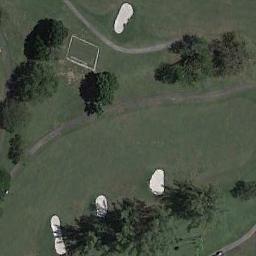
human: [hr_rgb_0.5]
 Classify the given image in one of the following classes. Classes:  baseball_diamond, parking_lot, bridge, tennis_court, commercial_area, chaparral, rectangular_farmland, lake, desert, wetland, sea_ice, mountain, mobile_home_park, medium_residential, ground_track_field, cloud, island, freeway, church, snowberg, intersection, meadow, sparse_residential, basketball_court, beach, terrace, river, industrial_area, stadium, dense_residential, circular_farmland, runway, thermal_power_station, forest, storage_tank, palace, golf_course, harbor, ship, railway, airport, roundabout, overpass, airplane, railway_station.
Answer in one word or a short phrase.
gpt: golf_course